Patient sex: F
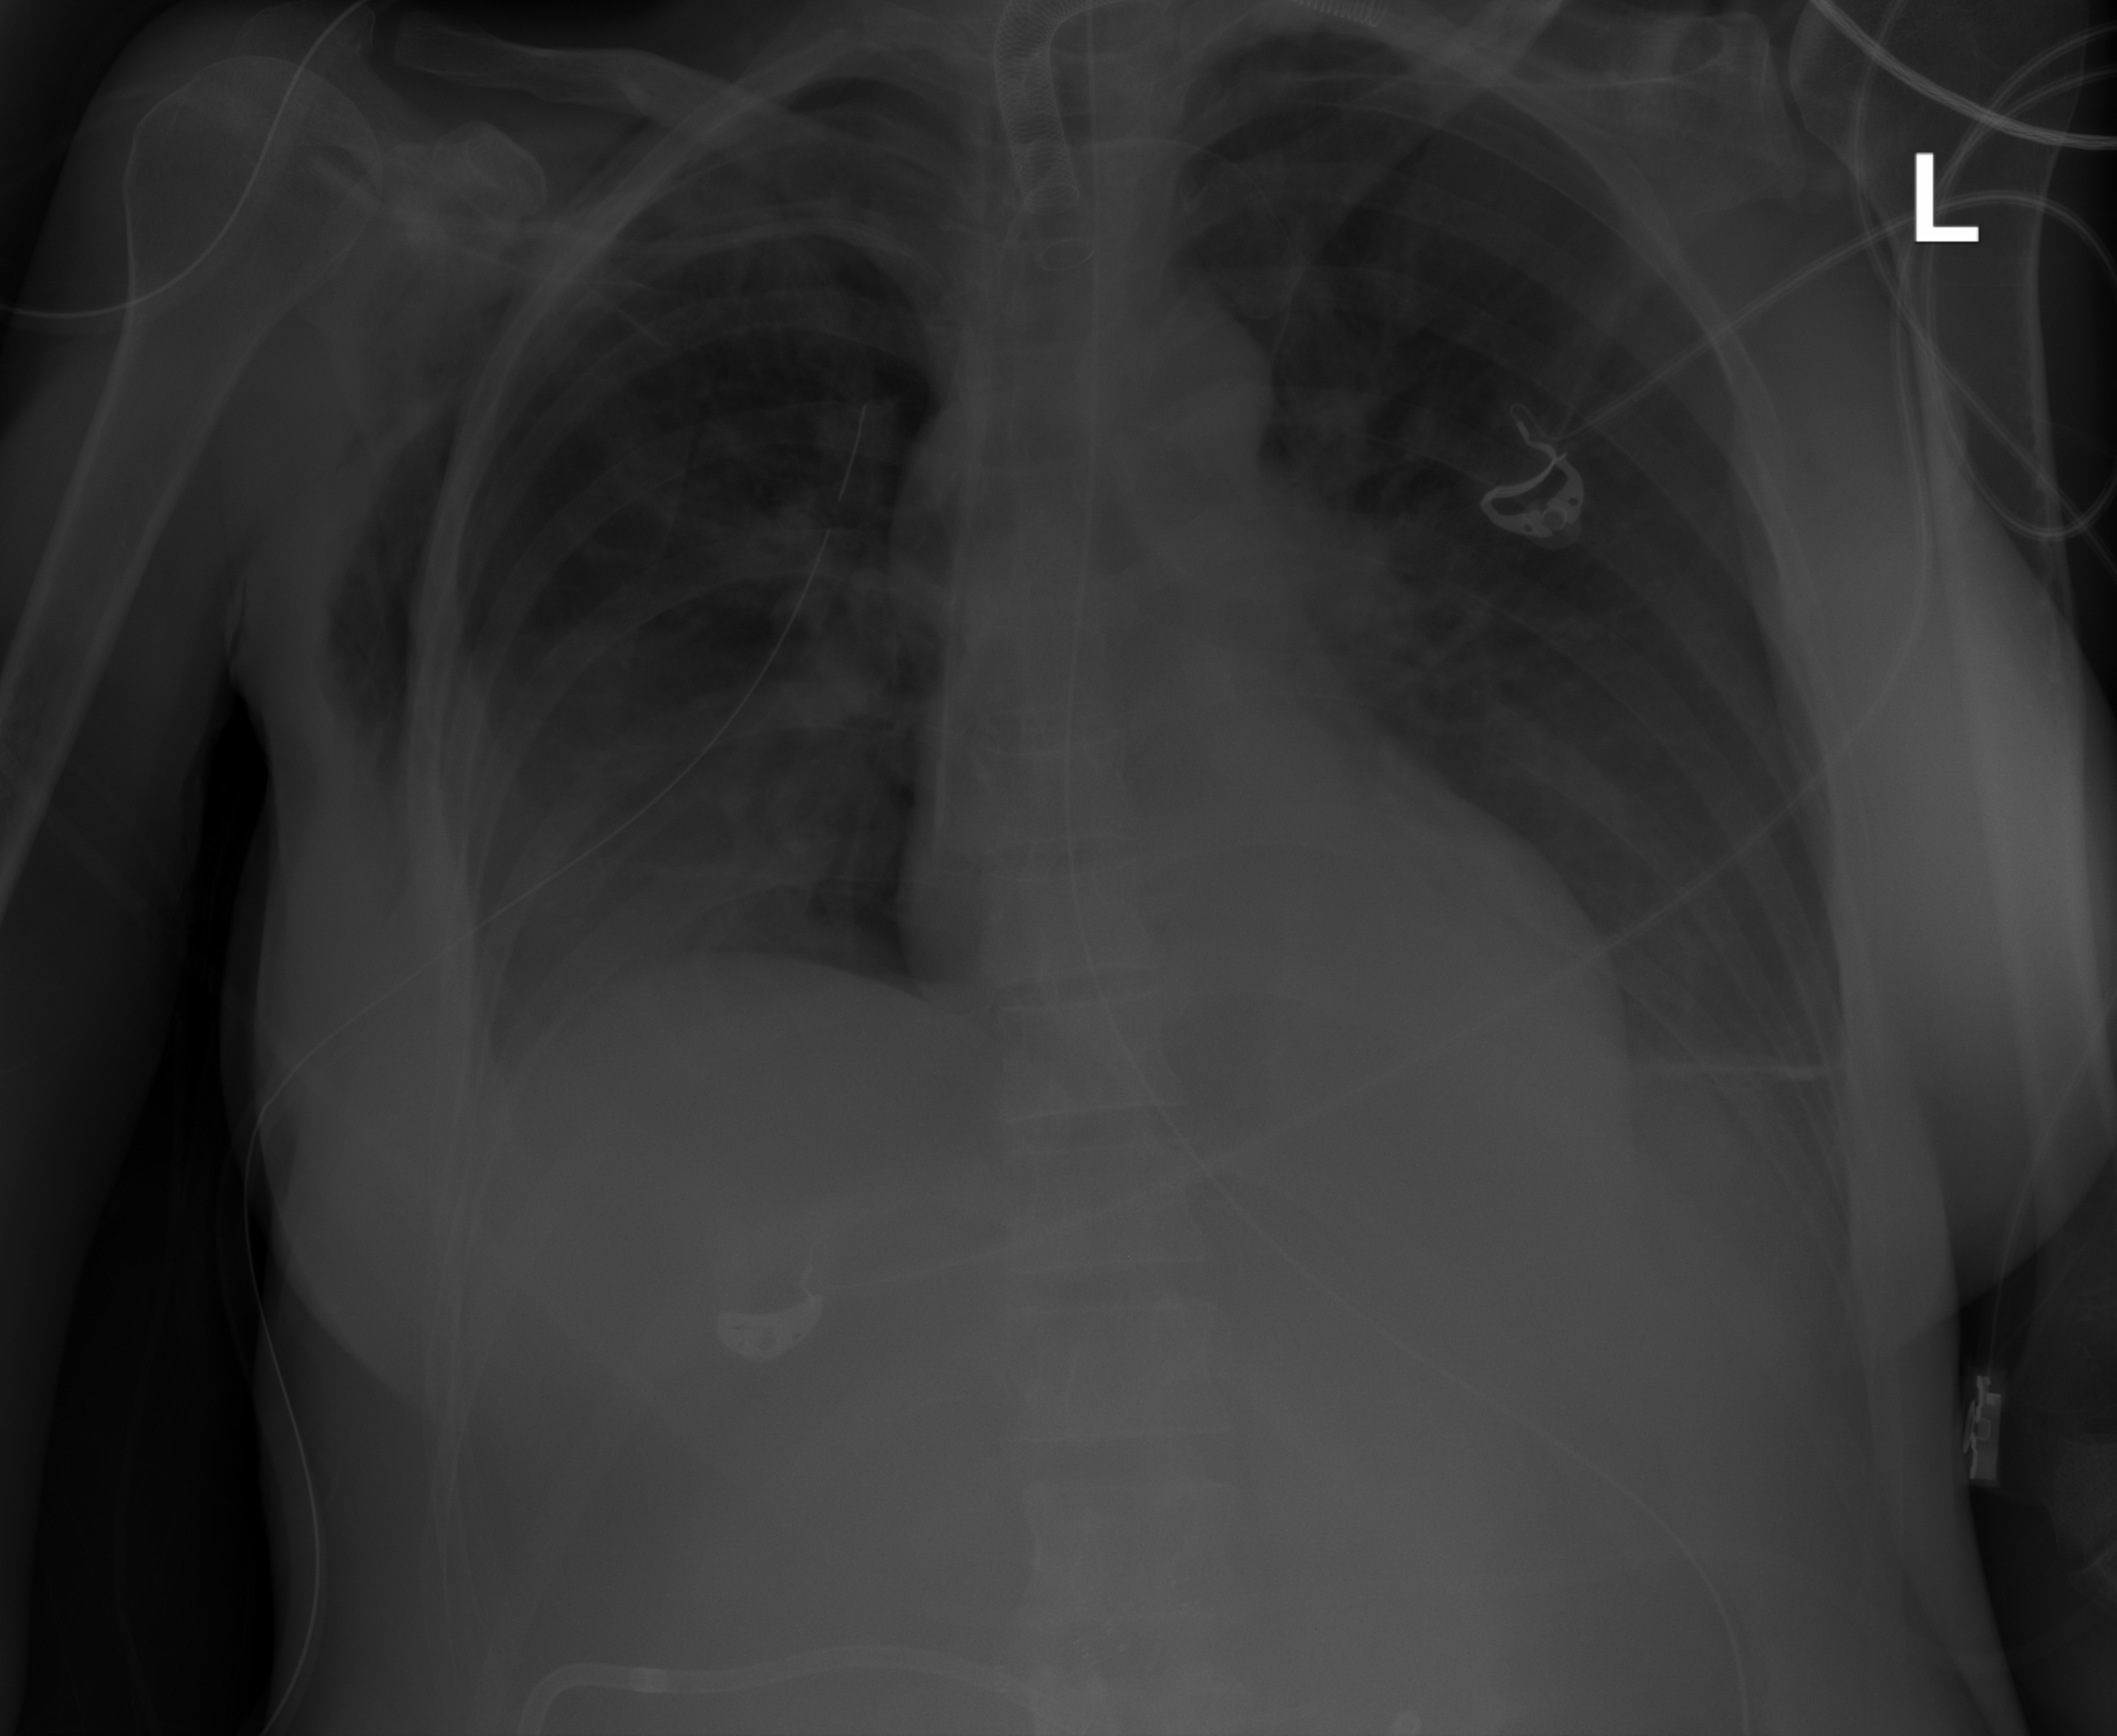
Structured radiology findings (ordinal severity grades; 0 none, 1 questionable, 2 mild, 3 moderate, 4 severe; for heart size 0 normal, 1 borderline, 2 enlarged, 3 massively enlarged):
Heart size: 0
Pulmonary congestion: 0
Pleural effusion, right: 1
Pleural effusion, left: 2
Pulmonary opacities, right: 0
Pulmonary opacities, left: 0
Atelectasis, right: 0
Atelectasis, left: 2